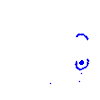
Particle: pion